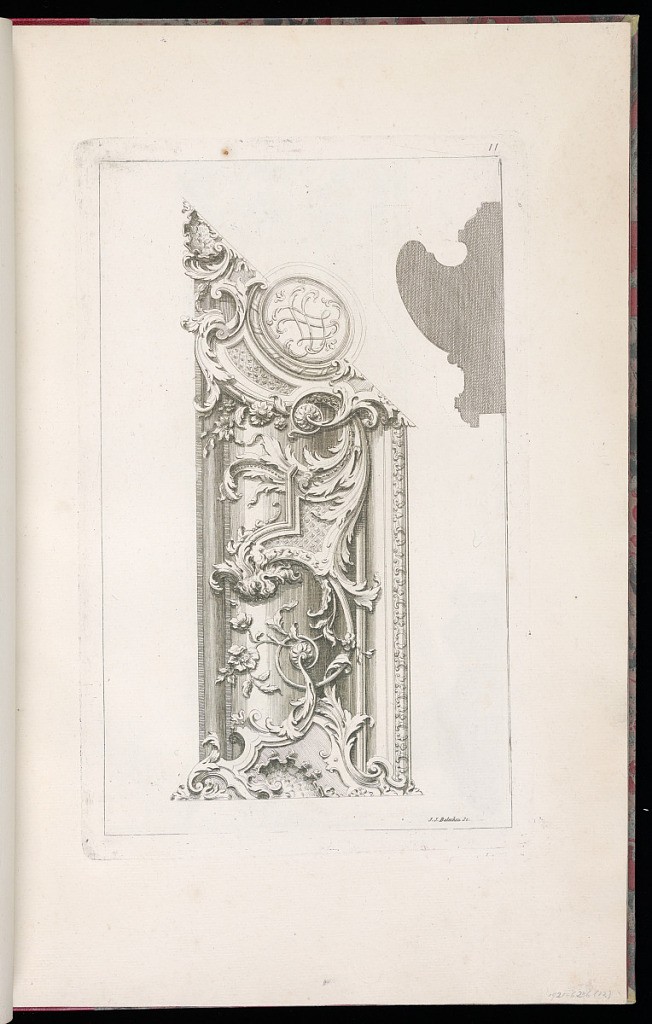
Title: Design for a Frame or Molding
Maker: Thomas Lainé, French, 1682 – 1739
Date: late 18th century
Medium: Etching on laid paper
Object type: Print
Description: A printed sheet from a series of thirty designs for moldings, carved frames, doors, chimneys and liturgical objects. A design for a frame or molding, decorated in relief with acanthus leaf fronds, flowers, mascarons, foliage, scrolls, rosettes, shell ornament, fretwork and the royal monogram of interlaced L's. With a section of the molding in the upper right corner. The plate is signed and numbered.